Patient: sex F, age 58
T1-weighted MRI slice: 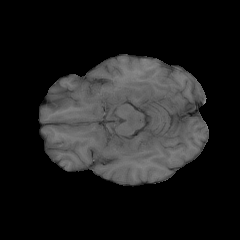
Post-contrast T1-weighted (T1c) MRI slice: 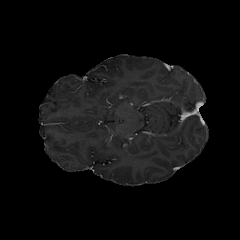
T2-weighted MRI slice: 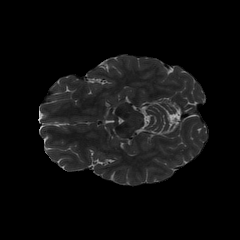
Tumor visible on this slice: no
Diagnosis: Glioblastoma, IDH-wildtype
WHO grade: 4